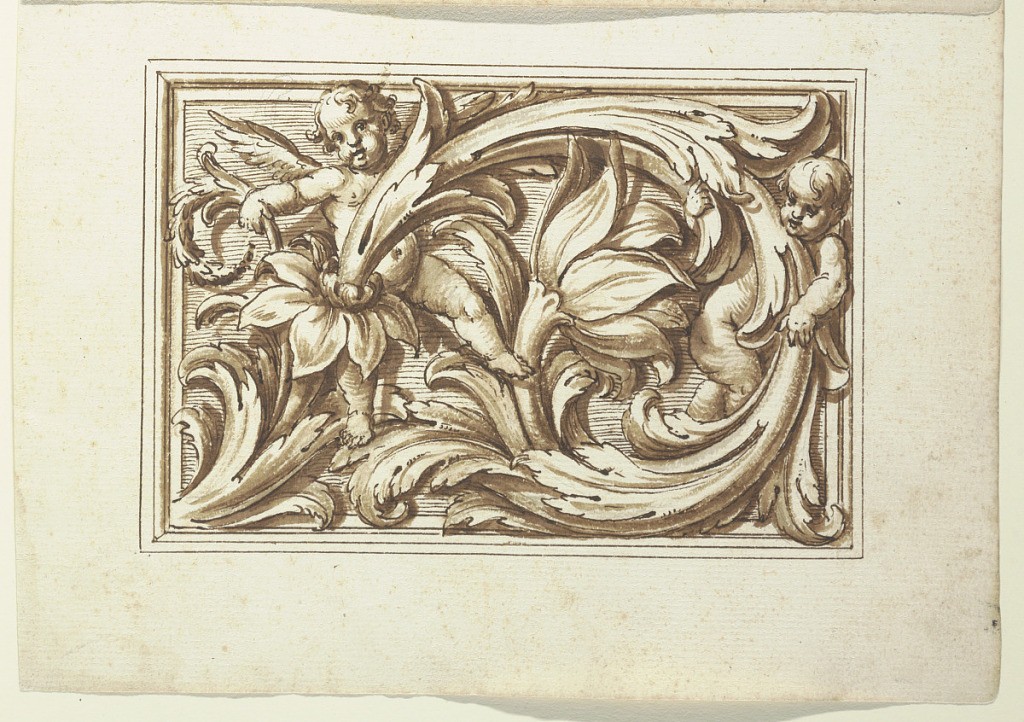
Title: One of a set of projects for a title page and the decoration of a horizontal panel
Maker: Francesco Bedeschini, Italian
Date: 1675-1699
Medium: Pen, brush, sepia
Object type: Drawing
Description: The panel has an elaborated frame, the outermost borderline of which is framing the drawing. Acanthus rinceau with two putti. Intended to be engraved